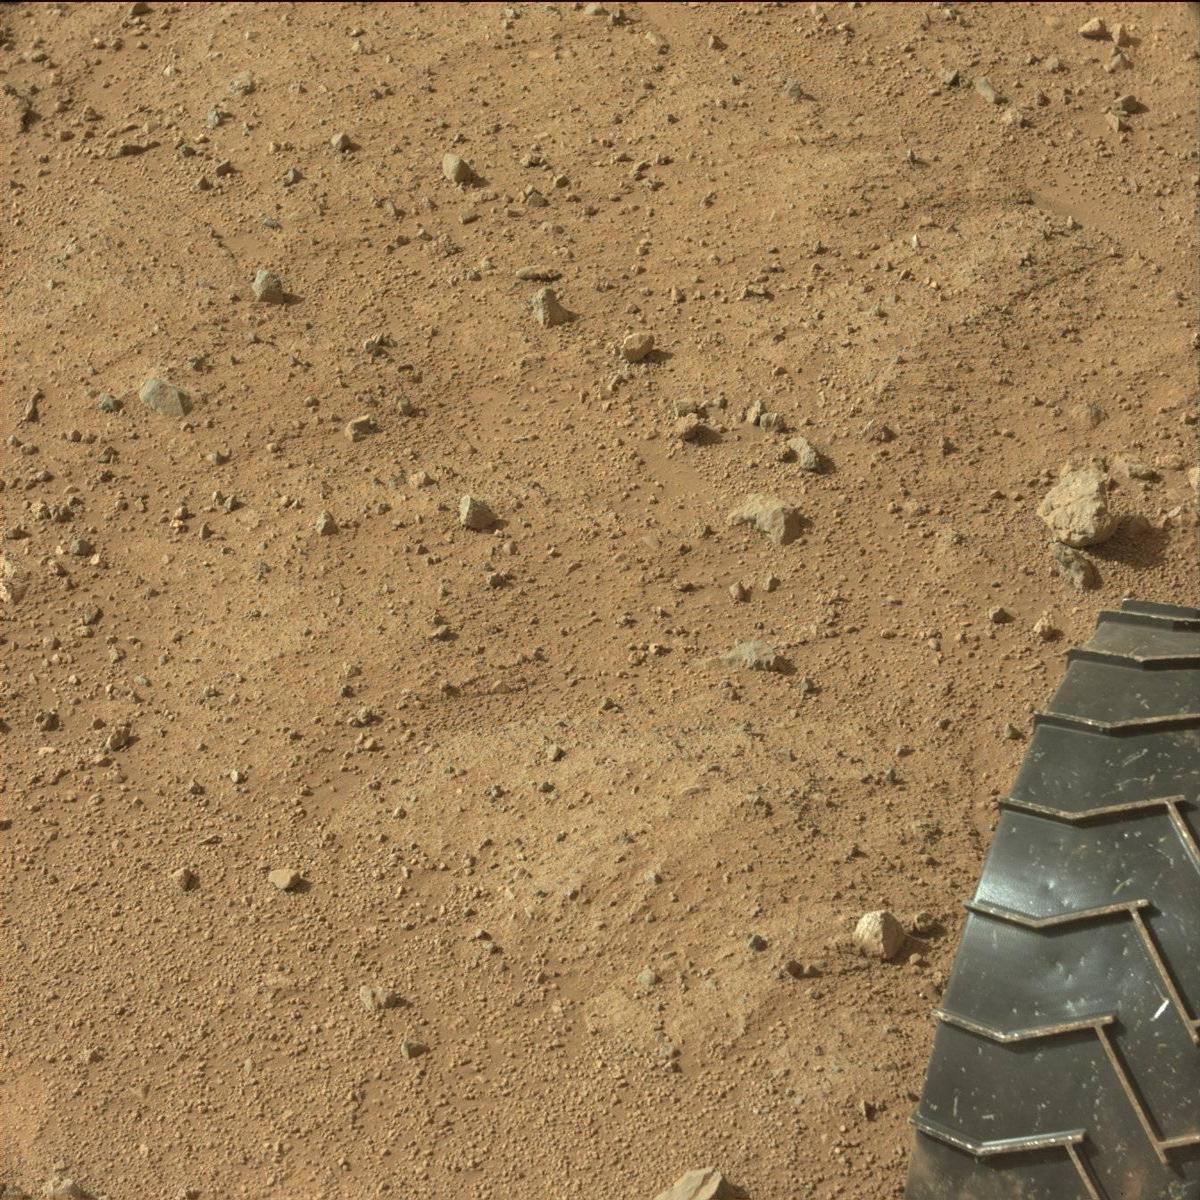
Terrain classes present: Bedrock, Sand / Soil, Track